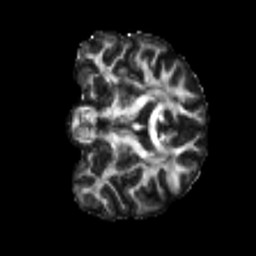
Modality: FA
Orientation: coronal
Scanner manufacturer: siemens
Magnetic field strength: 3 T
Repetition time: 4 s
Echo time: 0.0594 s